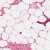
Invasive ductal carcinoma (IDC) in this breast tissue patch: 0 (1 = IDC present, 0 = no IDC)